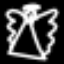
Label: angel